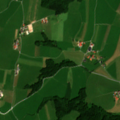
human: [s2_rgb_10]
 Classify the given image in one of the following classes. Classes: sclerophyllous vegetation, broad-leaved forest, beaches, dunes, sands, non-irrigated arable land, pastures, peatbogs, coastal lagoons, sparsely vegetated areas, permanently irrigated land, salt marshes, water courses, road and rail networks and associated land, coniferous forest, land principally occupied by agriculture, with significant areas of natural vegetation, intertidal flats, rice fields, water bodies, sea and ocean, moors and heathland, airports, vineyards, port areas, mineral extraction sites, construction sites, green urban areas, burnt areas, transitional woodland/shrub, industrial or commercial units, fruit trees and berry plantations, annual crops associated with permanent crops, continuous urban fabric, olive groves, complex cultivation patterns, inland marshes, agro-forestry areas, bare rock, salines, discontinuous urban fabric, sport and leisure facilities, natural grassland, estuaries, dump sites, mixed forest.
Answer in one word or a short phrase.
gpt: pastures, land principally occupied by agriculture, with significant areas of natural vegetation, mixed forest